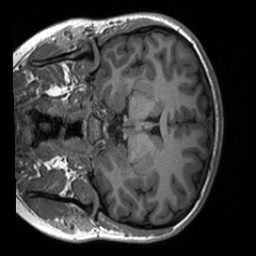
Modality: T1w
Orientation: coronal
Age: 21
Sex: female
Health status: healthy
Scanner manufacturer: siemens
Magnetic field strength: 3 T
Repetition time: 2 s
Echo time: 0.00232 s